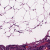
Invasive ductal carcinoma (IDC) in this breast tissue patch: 0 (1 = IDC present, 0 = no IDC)